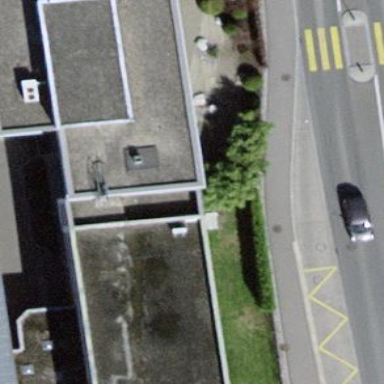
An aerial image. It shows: Office building.